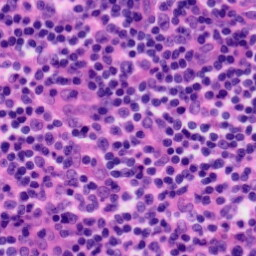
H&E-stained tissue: Tonsil